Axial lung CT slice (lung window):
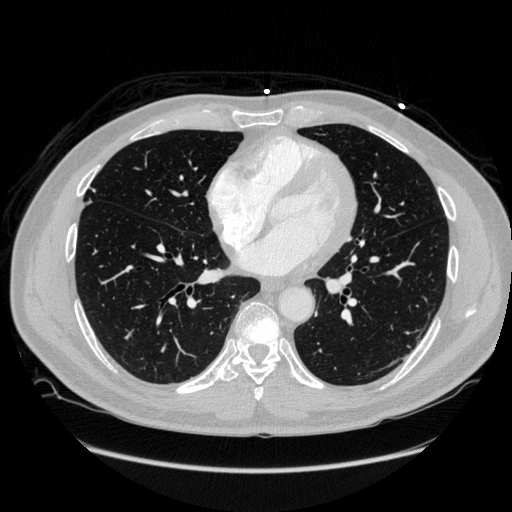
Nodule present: no